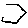
Label: hexagon